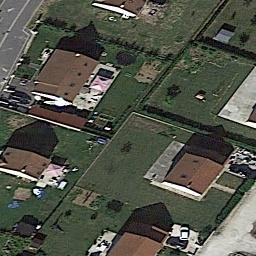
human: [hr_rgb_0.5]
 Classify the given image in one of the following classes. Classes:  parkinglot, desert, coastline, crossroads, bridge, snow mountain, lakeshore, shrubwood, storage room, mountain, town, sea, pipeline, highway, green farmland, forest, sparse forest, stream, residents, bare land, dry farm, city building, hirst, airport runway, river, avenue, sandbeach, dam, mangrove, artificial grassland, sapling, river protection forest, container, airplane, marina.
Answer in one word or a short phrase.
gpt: residents